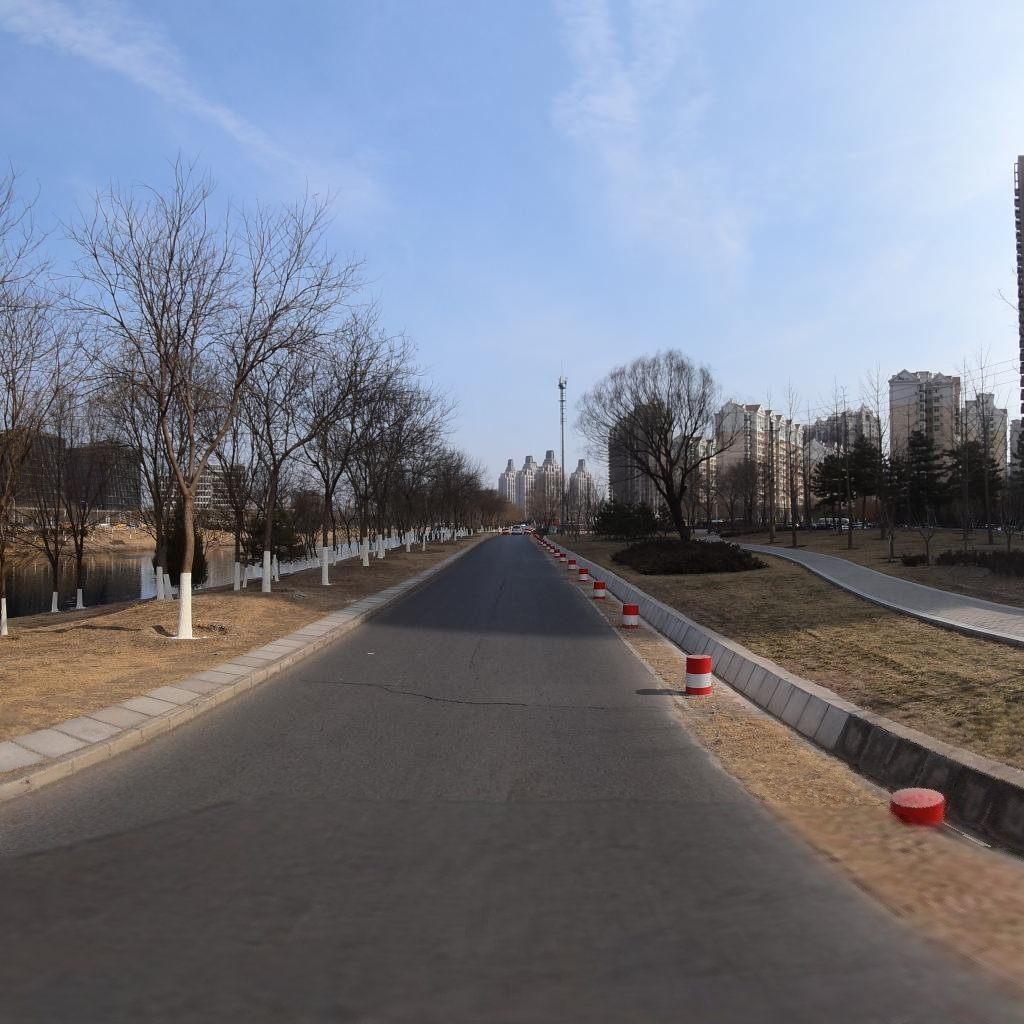
Region: Chaoyang
Road damage annotations: longitudinal crack, transverse crack